Field crop: maize
Growth stage: 2
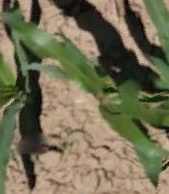
Species: maize